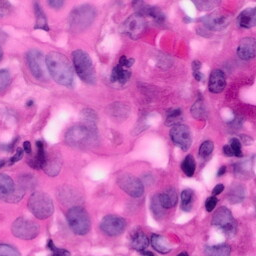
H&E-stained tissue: Pancreatic